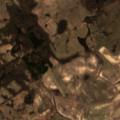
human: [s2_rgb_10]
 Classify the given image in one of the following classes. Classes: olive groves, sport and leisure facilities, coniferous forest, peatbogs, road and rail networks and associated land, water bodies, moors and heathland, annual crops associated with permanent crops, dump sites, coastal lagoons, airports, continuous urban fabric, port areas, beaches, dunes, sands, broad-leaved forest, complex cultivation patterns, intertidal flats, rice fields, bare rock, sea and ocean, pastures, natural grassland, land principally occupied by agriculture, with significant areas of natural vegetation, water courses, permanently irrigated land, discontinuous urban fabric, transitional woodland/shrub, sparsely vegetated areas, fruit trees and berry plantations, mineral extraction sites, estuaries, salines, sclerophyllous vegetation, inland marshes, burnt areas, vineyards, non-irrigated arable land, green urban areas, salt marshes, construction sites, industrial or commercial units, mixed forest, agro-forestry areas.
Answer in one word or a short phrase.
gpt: non-irrigated arable land, pastures, land principally occupied by agriculture, with significant areas of natural vegetation, transitional woodland/shrub